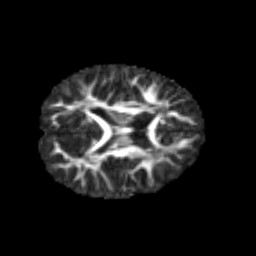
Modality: FA
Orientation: axial
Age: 7
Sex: male
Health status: healthy